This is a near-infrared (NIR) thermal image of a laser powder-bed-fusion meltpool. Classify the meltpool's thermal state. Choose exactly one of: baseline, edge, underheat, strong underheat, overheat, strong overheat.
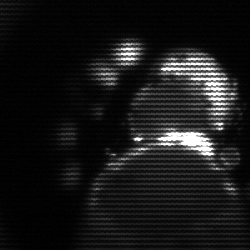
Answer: baseline